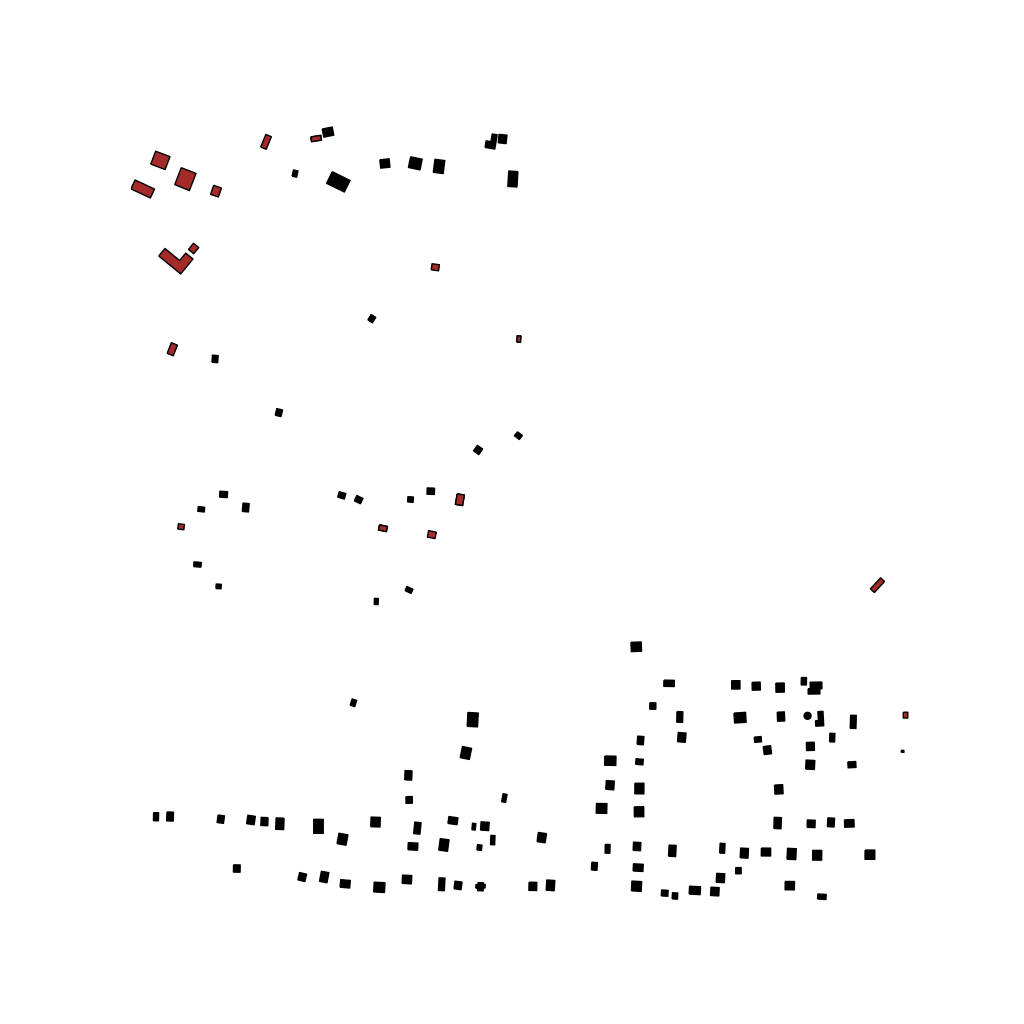
Tags: overhead vector_map, industrial, recreation, residential, soviet, individual_rise, low_rise, density_2, Building, Facility, 1.0 km²